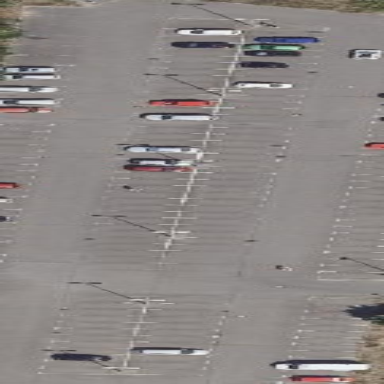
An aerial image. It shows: Asphalt parking aisle off service road.